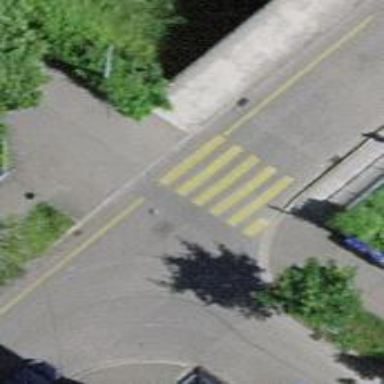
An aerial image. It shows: Uncontrolled zebra crossing on the road.